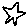
Label: star